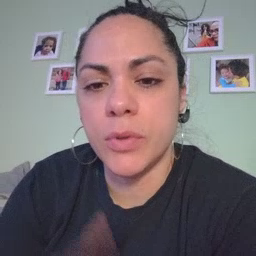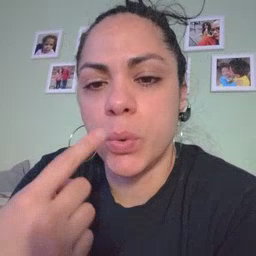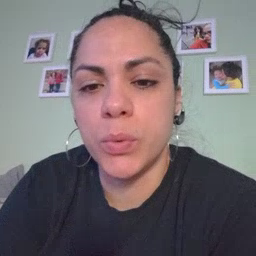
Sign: who